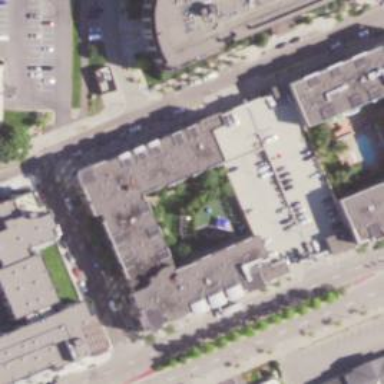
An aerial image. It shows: Multi-storey parking building.